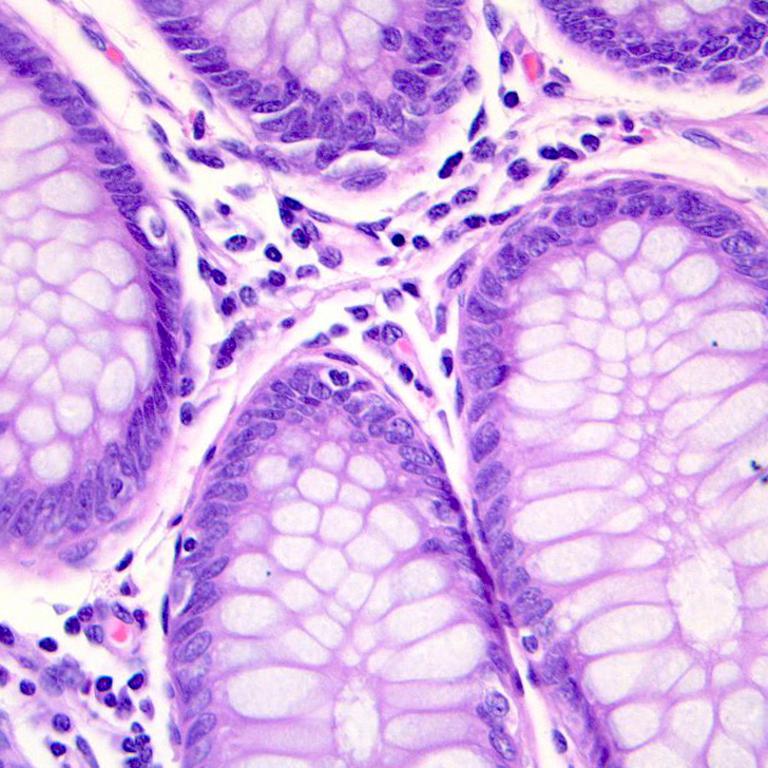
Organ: colon
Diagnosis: benign